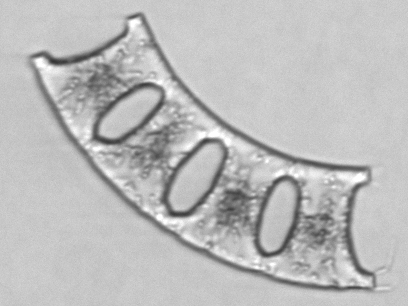
Label: Eucampia